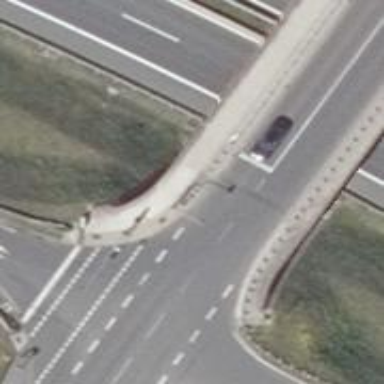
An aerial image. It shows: Secondary road on asphalt bridge.